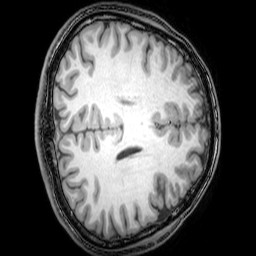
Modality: T1w
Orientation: axial
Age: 23
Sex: male
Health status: healthy
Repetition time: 0.081 s
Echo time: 0.037 s